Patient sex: M
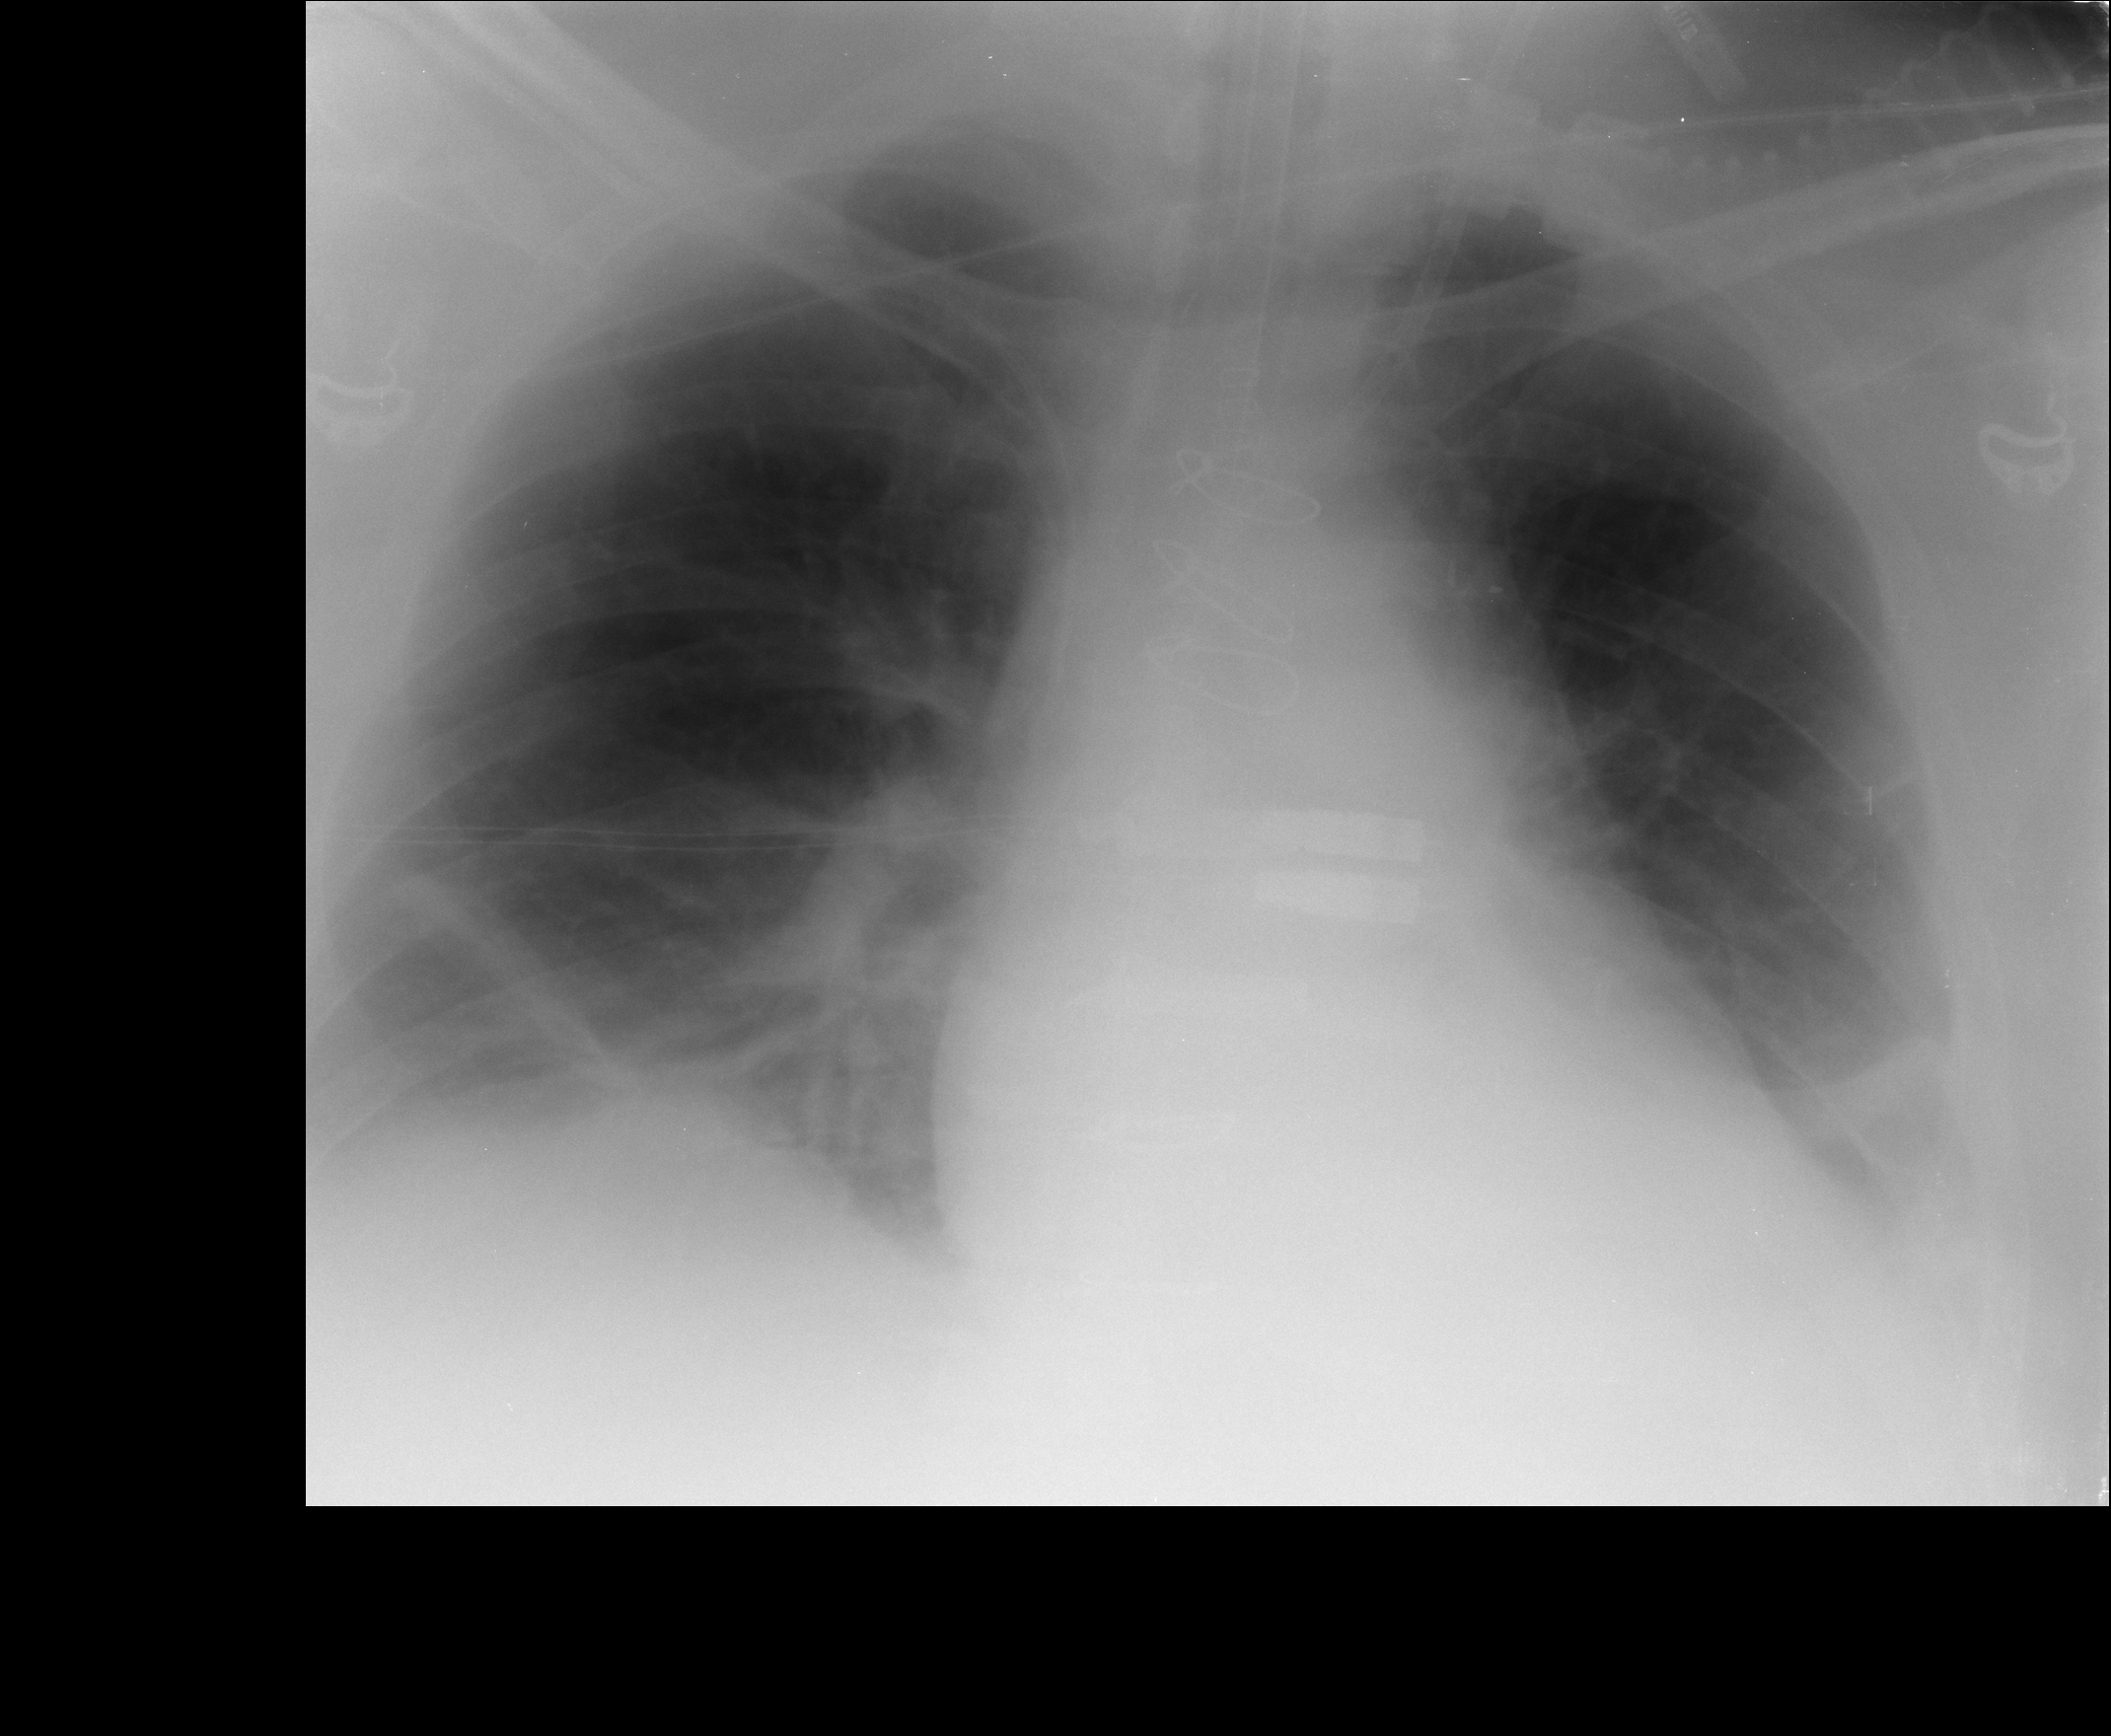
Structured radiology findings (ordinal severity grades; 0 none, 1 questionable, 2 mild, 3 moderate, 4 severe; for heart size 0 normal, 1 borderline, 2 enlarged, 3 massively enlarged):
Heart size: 1
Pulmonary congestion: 0
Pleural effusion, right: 0
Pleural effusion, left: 1
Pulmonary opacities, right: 0
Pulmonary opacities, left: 0
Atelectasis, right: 2
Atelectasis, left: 1